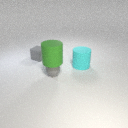
large green rubber cylinder above small gray rubber sphere